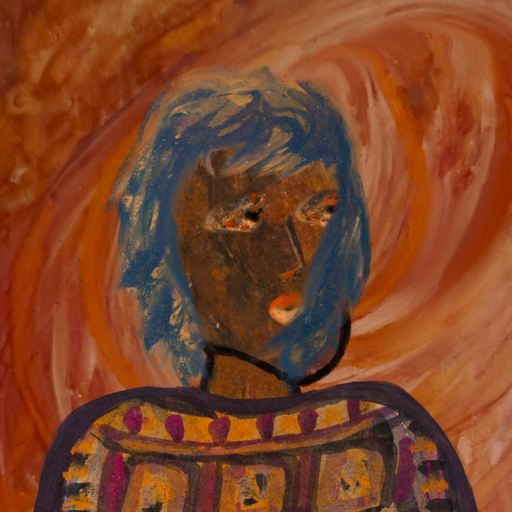
Background: Pious_Lady, Head And Neck Side: Mosgoul, Face Side: Gypsy_Queen, Bust: Doll, Hair Side: In_The_Sun, Head Accessory: Blank, Second Necklace: Blank, Necklace: Blank, Baby: Blank